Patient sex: M
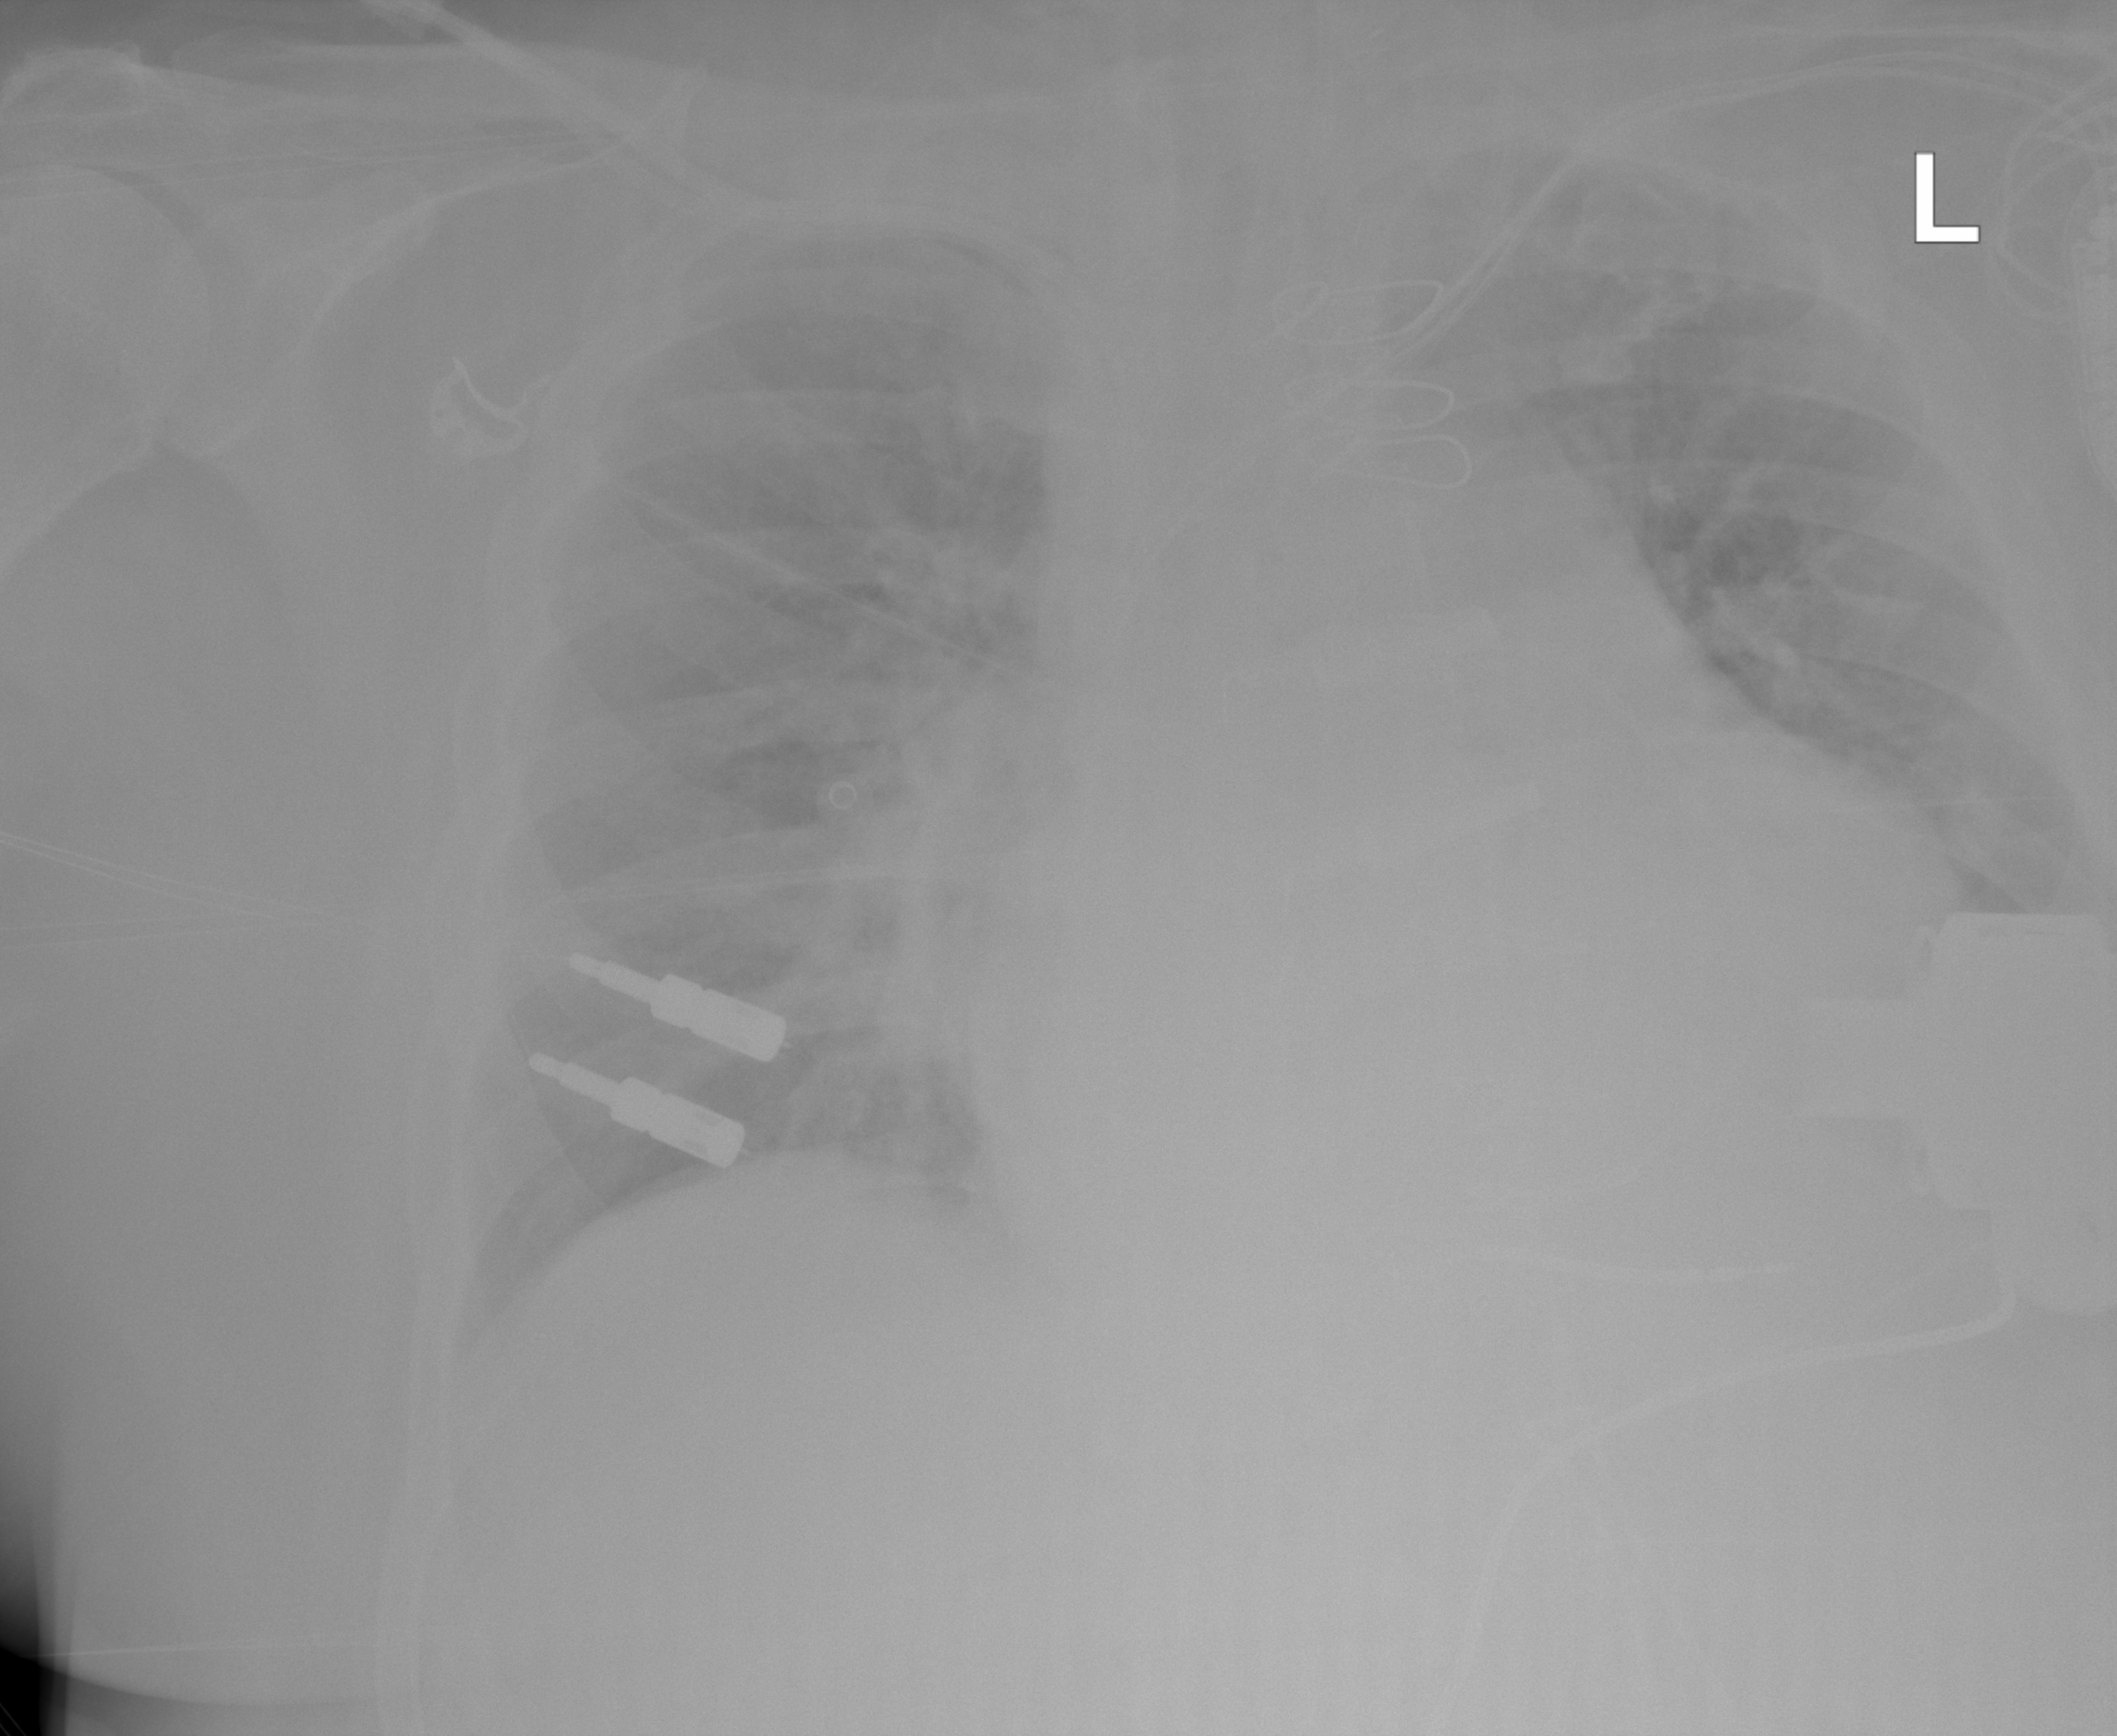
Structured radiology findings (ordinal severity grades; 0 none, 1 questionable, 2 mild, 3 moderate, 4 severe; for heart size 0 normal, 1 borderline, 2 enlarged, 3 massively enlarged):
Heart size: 2
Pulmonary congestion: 3
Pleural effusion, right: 0
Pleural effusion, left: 1
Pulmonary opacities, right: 2
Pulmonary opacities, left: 2
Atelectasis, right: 0
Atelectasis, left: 0